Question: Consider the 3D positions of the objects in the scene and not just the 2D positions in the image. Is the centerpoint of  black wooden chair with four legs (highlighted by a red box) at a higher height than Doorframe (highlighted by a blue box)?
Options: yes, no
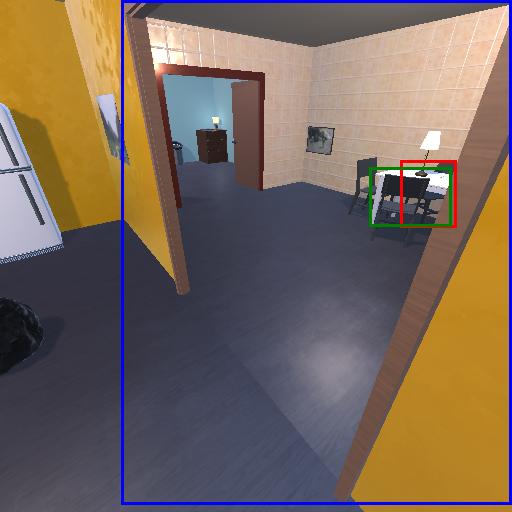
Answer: yes